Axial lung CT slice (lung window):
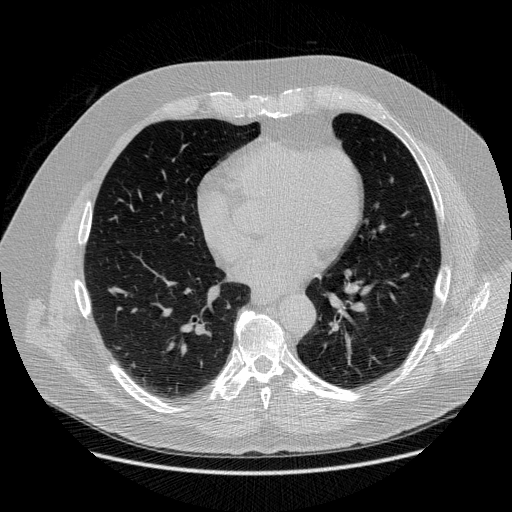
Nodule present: no